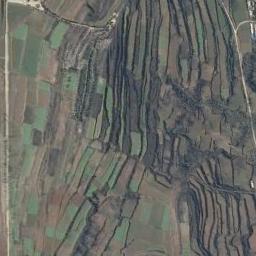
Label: terrace